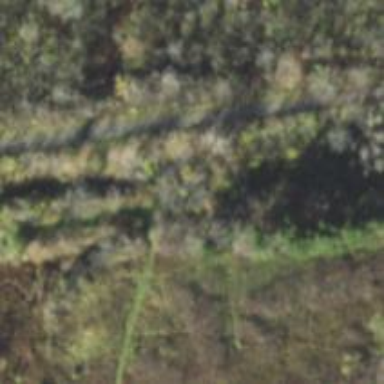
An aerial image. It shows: Historic light rail track that is now abandoned.